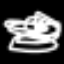
Label: squiggle